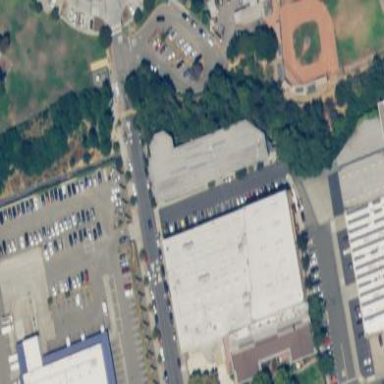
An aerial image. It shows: Office building.